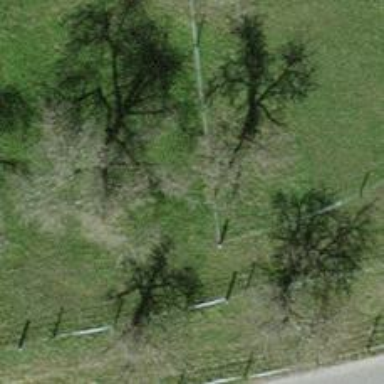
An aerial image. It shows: Urban tree adds touch of nature to the surroundings.